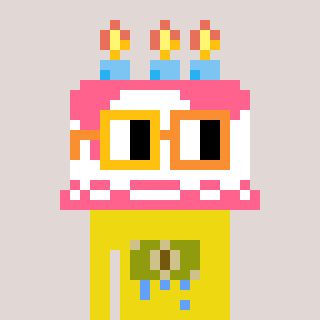
a pixel art character with square yellow and orange glasses, a cake-shaped head and a yellow-colored body on a warm background